Interaction volume radius: 5 \u00c5
Interaction volume height: 15 \u00c5
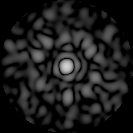
Disorder parameter: 0.8895